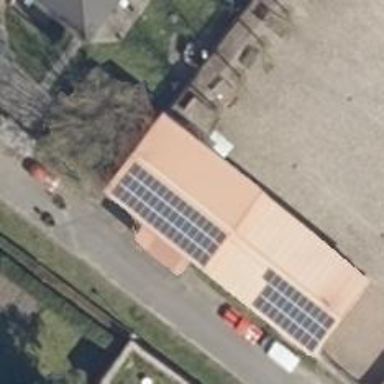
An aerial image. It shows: Solar photovoltaic panel generator producing electricity in small installation.